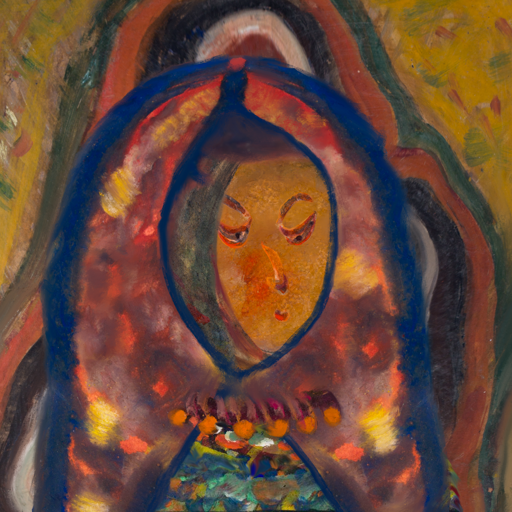
Background: AfterRaid, Head And Neck Side: Pipe, Face Side: Hypocrite, Bust: An_Impression, Hair Side: Gypsy_Mother, Head Accessory: Mother_And_Son_Mother_Scarf, Second Necklace: Blank, Necklace: Doll, Baby: Blank